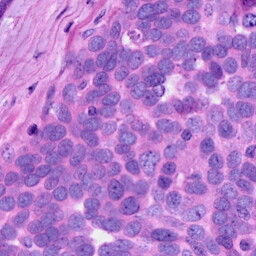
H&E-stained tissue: Ovarian